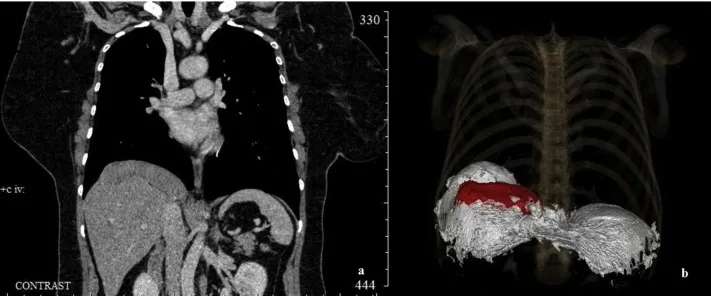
Chest CT coronal scan with 3D CT volume rendering picture of the tumor and the diaphragm.
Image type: radiology (ct)